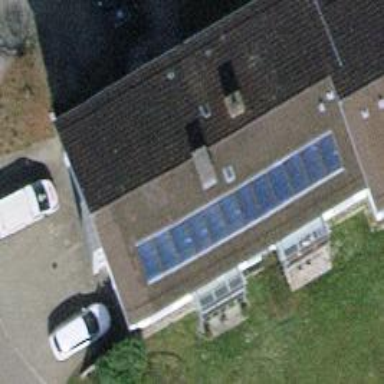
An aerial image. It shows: Small solar photovoltaic panel generator on the roof of building.